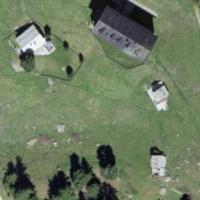
EUNIS habitat code: 26
Species observed at this site:
Salvia pratensis